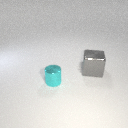
small cyan metal cylinder to the left of large gray metal cube